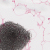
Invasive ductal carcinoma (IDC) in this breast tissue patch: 0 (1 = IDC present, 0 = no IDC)